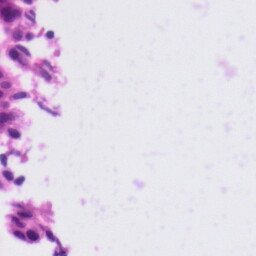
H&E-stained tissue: Tonsil